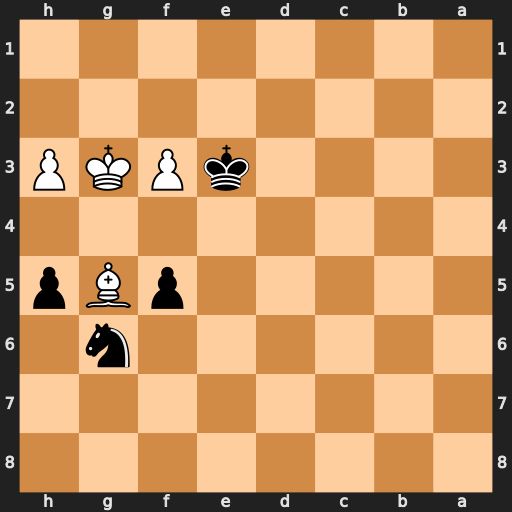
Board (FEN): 8/8/6n1/5pBp/8/4kPKP/8/8
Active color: b
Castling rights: -
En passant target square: -
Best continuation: f4+ Kg2 Ne5